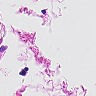
Metastatic tissue present: no